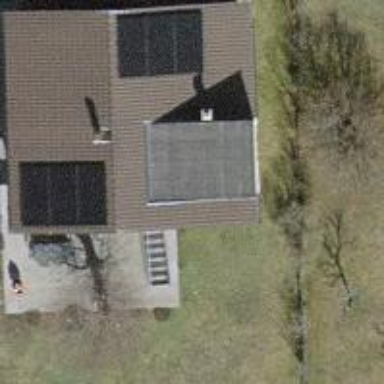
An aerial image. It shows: Detached building with gabled roof.